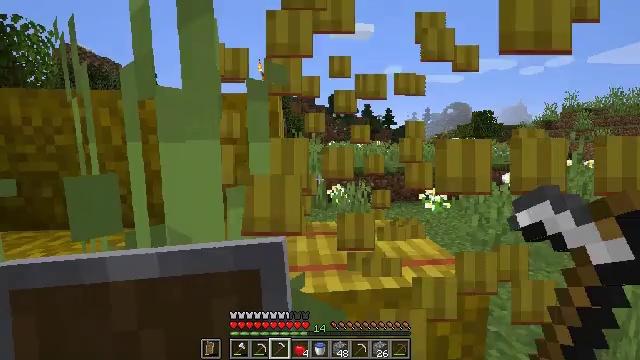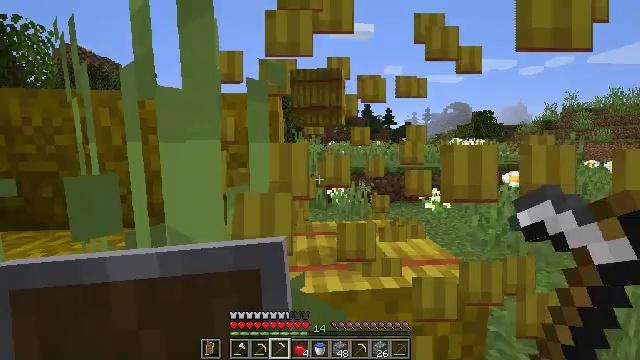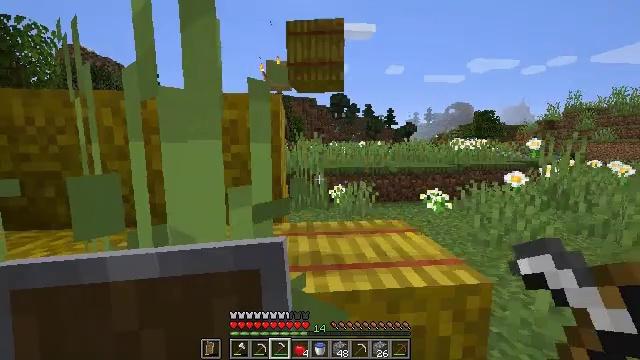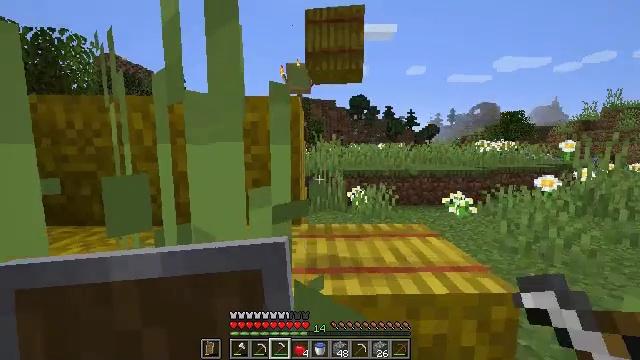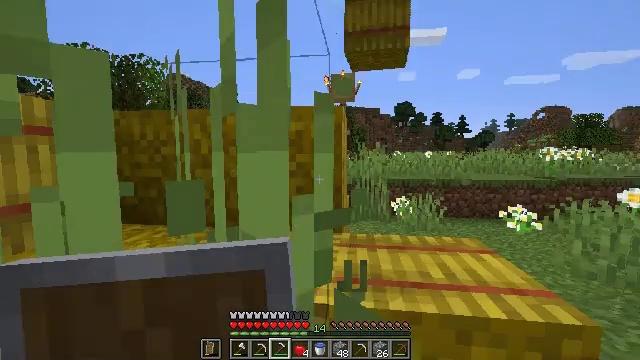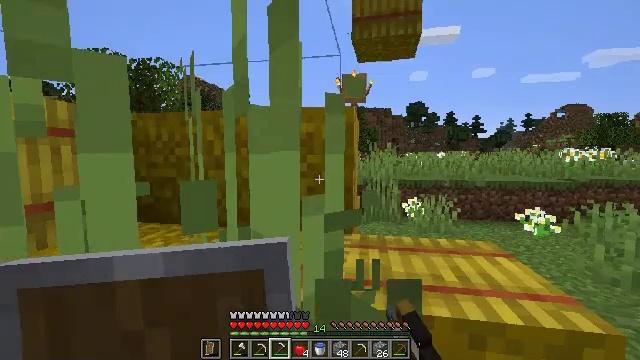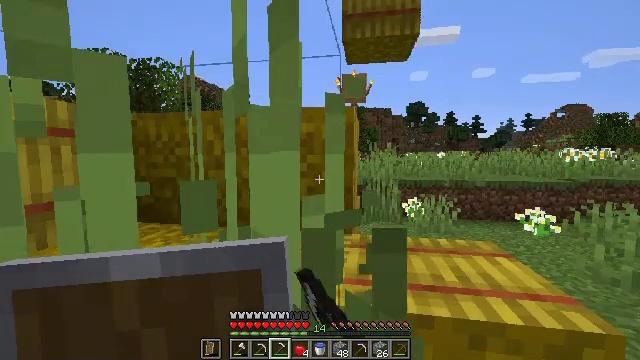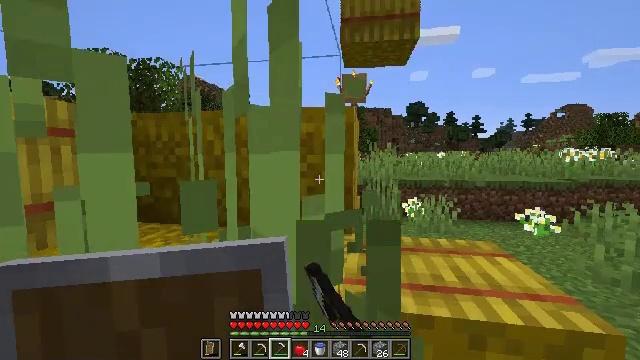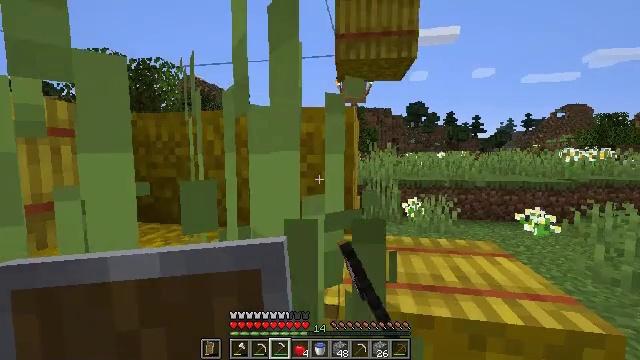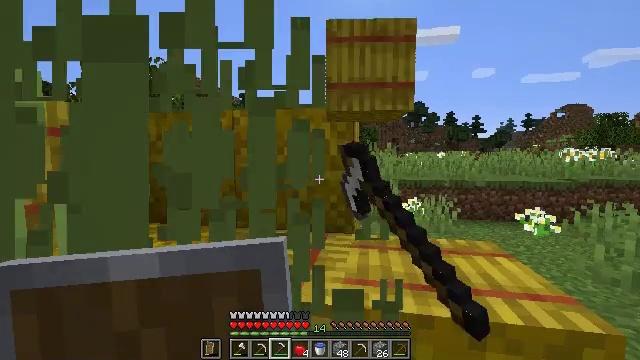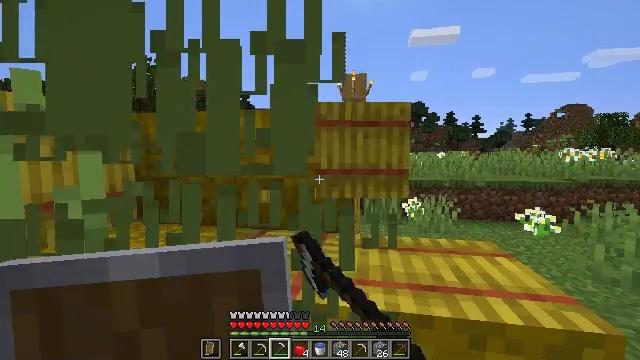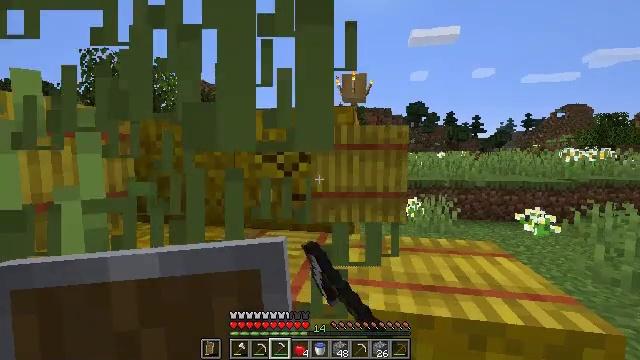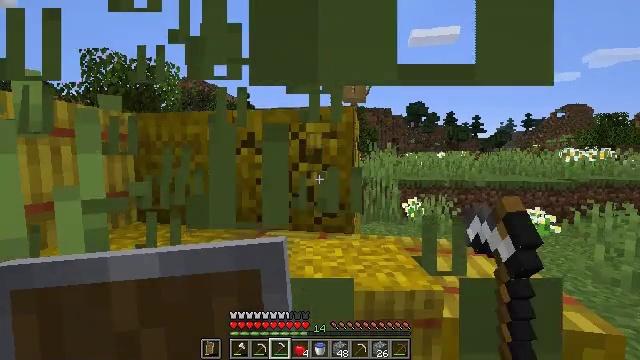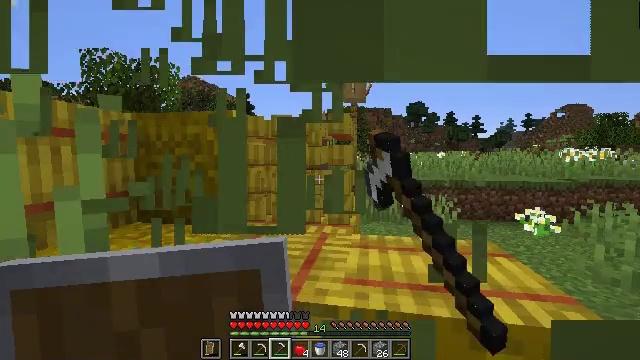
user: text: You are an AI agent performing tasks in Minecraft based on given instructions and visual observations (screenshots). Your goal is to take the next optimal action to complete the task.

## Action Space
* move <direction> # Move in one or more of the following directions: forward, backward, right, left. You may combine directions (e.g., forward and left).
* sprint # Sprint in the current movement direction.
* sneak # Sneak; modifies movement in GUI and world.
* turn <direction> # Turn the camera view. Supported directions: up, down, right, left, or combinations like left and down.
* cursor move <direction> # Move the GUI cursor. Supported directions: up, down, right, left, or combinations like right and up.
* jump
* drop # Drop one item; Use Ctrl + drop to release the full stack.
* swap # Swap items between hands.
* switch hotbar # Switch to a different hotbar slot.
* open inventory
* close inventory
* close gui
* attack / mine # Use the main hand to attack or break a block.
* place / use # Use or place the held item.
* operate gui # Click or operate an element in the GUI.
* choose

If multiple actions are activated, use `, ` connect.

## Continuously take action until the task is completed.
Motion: motion action
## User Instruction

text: Harvest tall grass for seeds.
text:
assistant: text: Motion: attack / mine
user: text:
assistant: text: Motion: attack / mine
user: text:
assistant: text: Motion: turn left, attack / mine
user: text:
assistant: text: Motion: turn left and up, attack / mine
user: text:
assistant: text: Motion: turn left, attack / mine
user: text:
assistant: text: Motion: attack / mine
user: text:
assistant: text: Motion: attack / mine
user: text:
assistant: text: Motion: attack / mine
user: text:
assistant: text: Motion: attack / mine
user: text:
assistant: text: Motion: attack / mine
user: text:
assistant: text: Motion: attack / mine
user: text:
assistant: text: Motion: attack / mine
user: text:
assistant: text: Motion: attack / mine
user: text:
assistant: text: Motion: attack / mine